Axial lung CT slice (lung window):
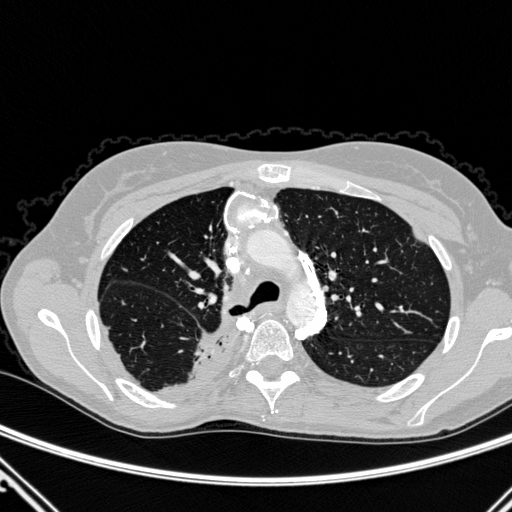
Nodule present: no